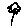
Label: flower